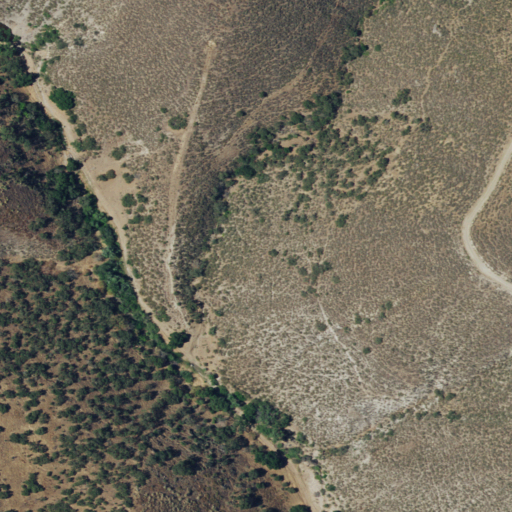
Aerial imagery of valley in California named Crow Canyon containing shrub, grassland, woody wetlands, and herbaceous wetlands